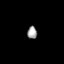
Tissue: lung
Cell type: Others
Senescence score: 0.2022
Nuclear area (px): 118
Mean DAPI intensity: 160.22